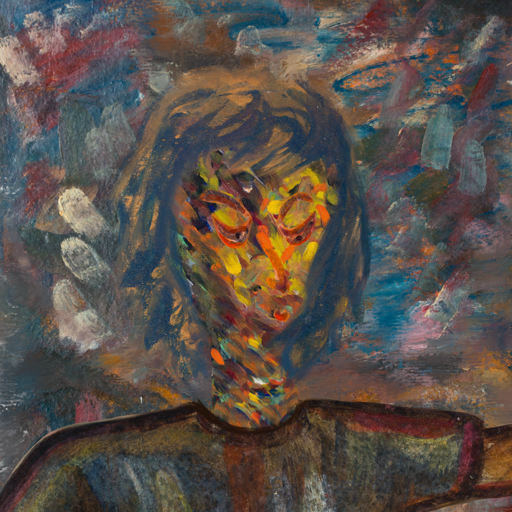
Background: Boggyland, Head And Neck Side: An_Impression, Face Side: Hypocrite, Bust: Mosgoul, Hair Side: In_The_Sun, Head Accessory: Blank, Second Necklace: Blank, Necklace: Blank, Baby: Blank